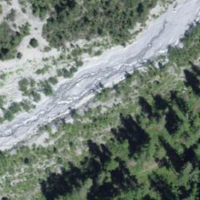
EUNIS habitat code: 24
Species observed at this site:
Platanthera bifolia
Cypripedium calceolus